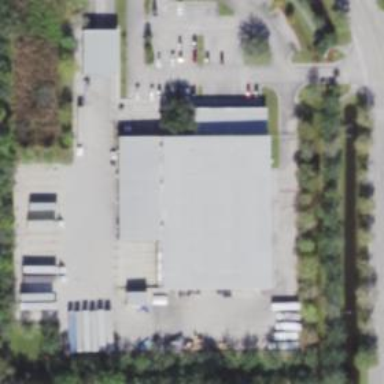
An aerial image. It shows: Industrial building.